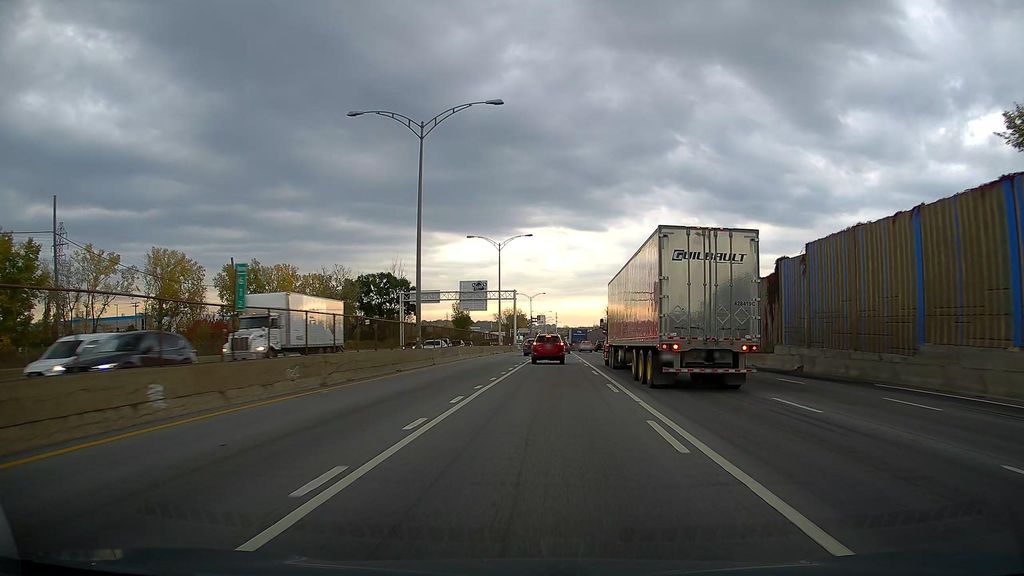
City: montreal